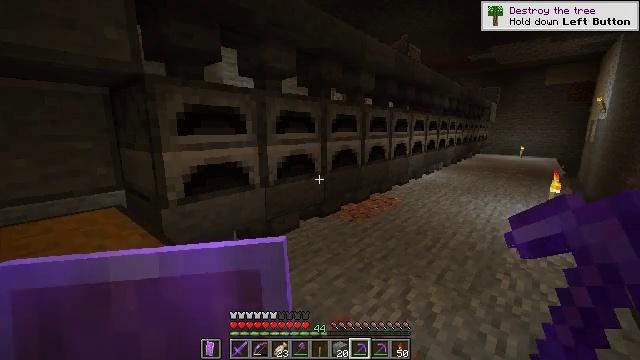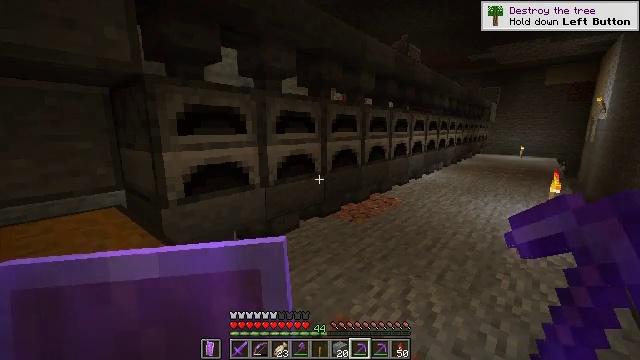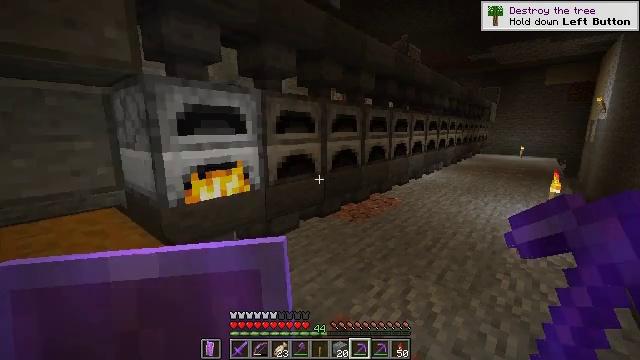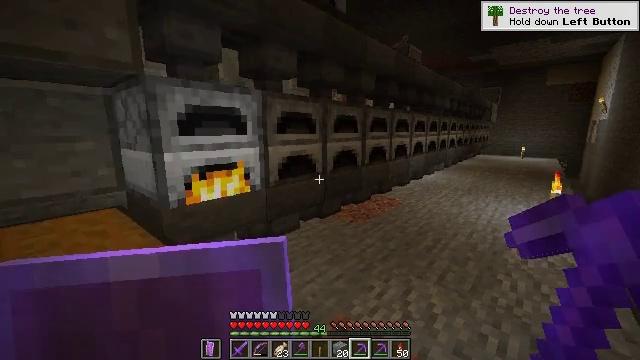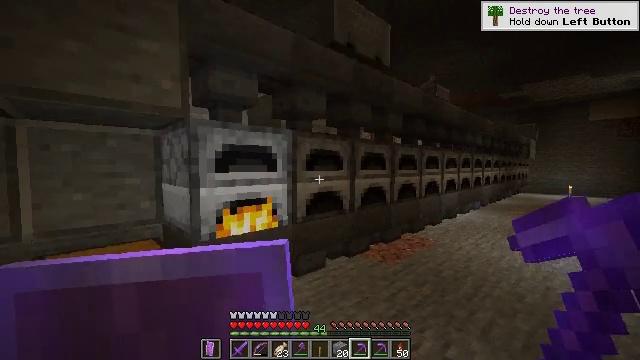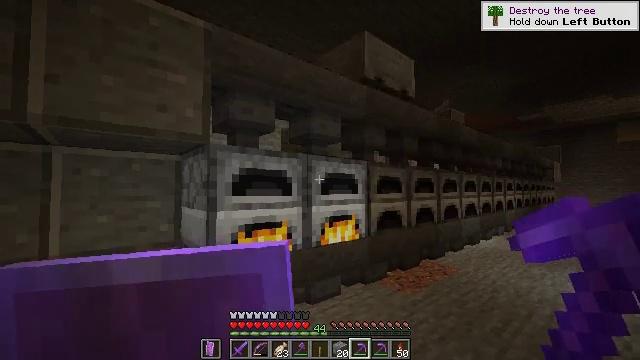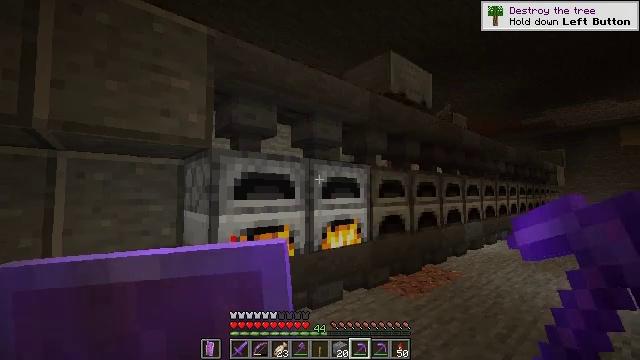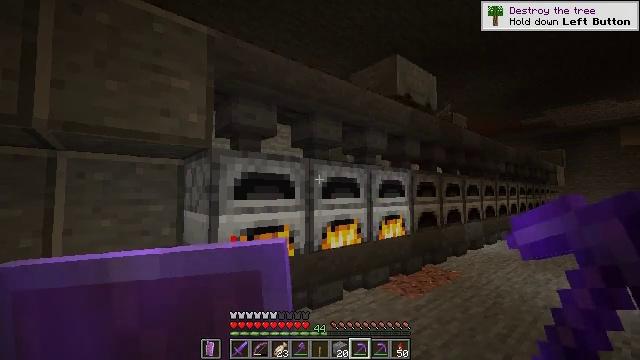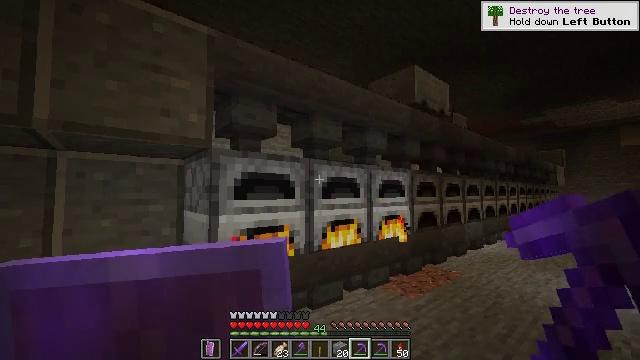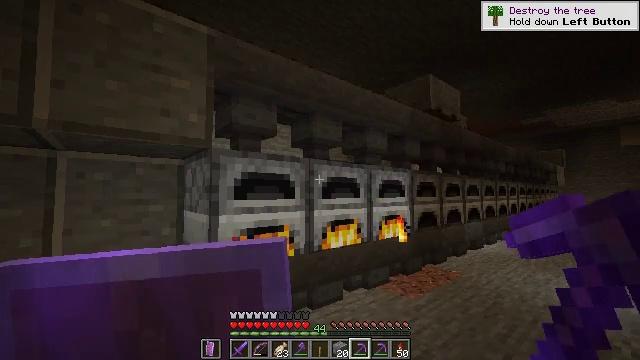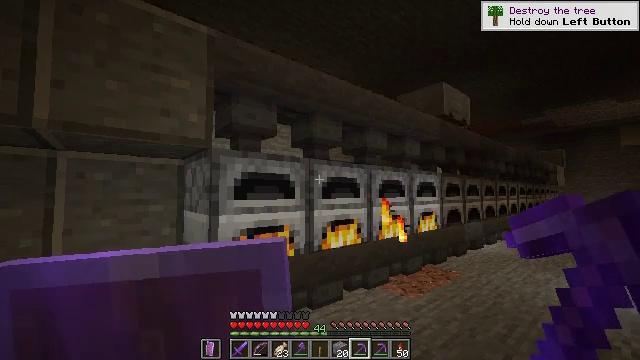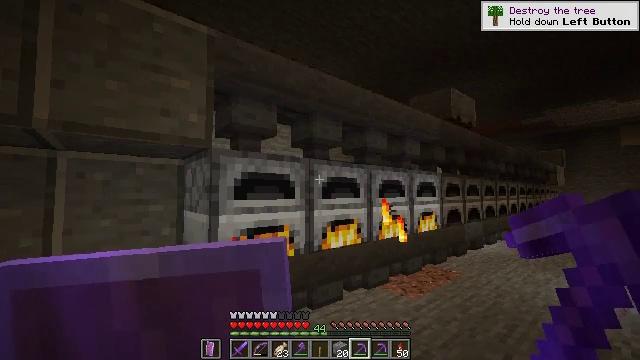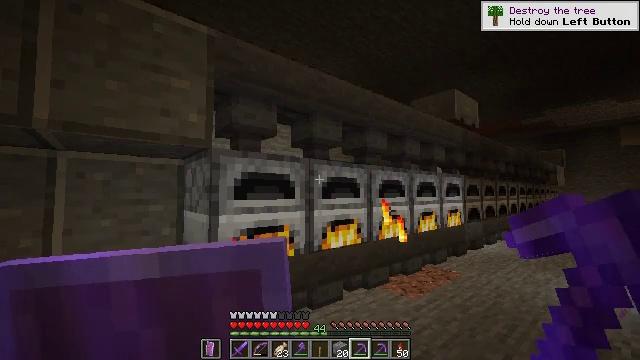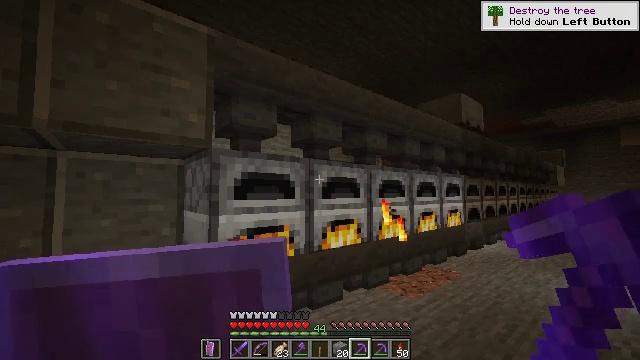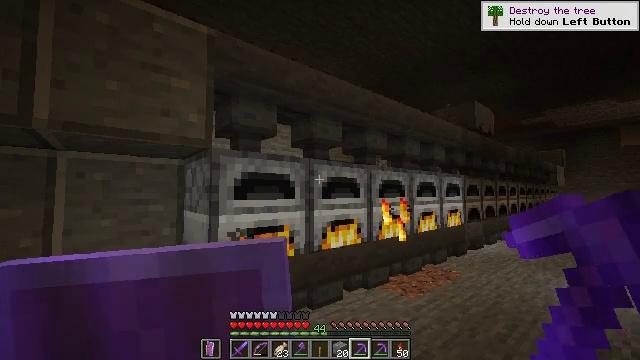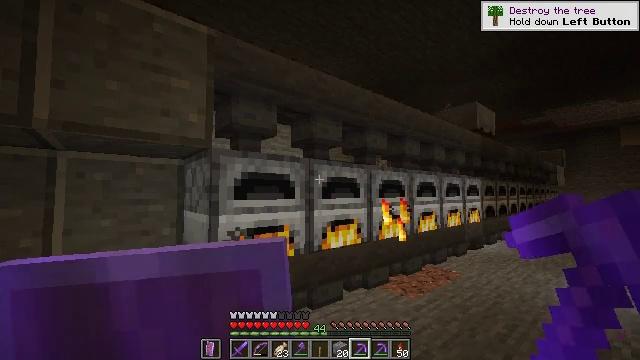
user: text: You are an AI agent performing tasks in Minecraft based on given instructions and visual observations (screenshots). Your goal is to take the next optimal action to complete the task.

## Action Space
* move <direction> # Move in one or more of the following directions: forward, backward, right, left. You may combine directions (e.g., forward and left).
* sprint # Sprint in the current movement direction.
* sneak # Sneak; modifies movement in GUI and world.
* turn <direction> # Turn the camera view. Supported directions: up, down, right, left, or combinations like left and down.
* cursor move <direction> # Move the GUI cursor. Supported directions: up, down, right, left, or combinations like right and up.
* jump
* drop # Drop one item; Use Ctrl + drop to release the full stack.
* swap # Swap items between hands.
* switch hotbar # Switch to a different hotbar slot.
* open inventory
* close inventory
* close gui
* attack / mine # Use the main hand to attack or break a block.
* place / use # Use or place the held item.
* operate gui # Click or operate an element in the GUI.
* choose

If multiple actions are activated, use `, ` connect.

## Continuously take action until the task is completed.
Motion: motion action
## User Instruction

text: craft item air
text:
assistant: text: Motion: no_op
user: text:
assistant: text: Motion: no_op
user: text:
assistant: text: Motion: no_op
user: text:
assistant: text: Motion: turn left and up
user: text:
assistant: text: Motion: turn left and up
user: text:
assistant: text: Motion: no_op
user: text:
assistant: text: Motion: no_op
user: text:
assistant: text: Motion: no_op
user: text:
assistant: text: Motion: no_op
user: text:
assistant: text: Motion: no_op
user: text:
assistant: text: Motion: no_op
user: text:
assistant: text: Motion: no_op
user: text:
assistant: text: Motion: no_op
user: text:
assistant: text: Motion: no_op
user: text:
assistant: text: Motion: no_op
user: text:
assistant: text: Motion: no_op
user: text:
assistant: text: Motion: no_op
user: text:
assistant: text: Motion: no_op
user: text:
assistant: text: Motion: no_op
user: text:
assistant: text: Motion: no_op
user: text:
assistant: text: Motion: no_op
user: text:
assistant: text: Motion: no_op
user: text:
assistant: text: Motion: no_op
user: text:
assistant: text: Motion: no_op
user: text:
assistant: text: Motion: no_op
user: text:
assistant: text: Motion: no_op
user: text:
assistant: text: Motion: no_op
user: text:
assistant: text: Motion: no_op
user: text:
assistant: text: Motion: no_op
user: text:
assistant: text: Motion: no_op